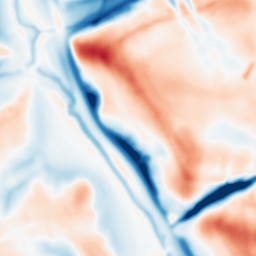
Category: multiscale
Decomposition family: dog_multiscale
Decomposition parameters: sigma_ratio: 1.4
n_scales: 6
base_sigma: 2
Upsampling method: sinc_hamming
Upsampling parameters: scale: 4
kernel_size: 8
Upsampling scale: 4